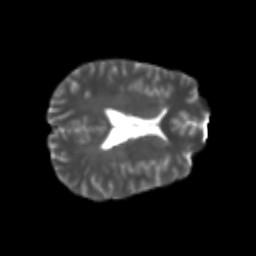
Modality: T2w
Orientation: axial
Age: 25
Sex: male
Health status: healthy
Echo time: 0.074 s